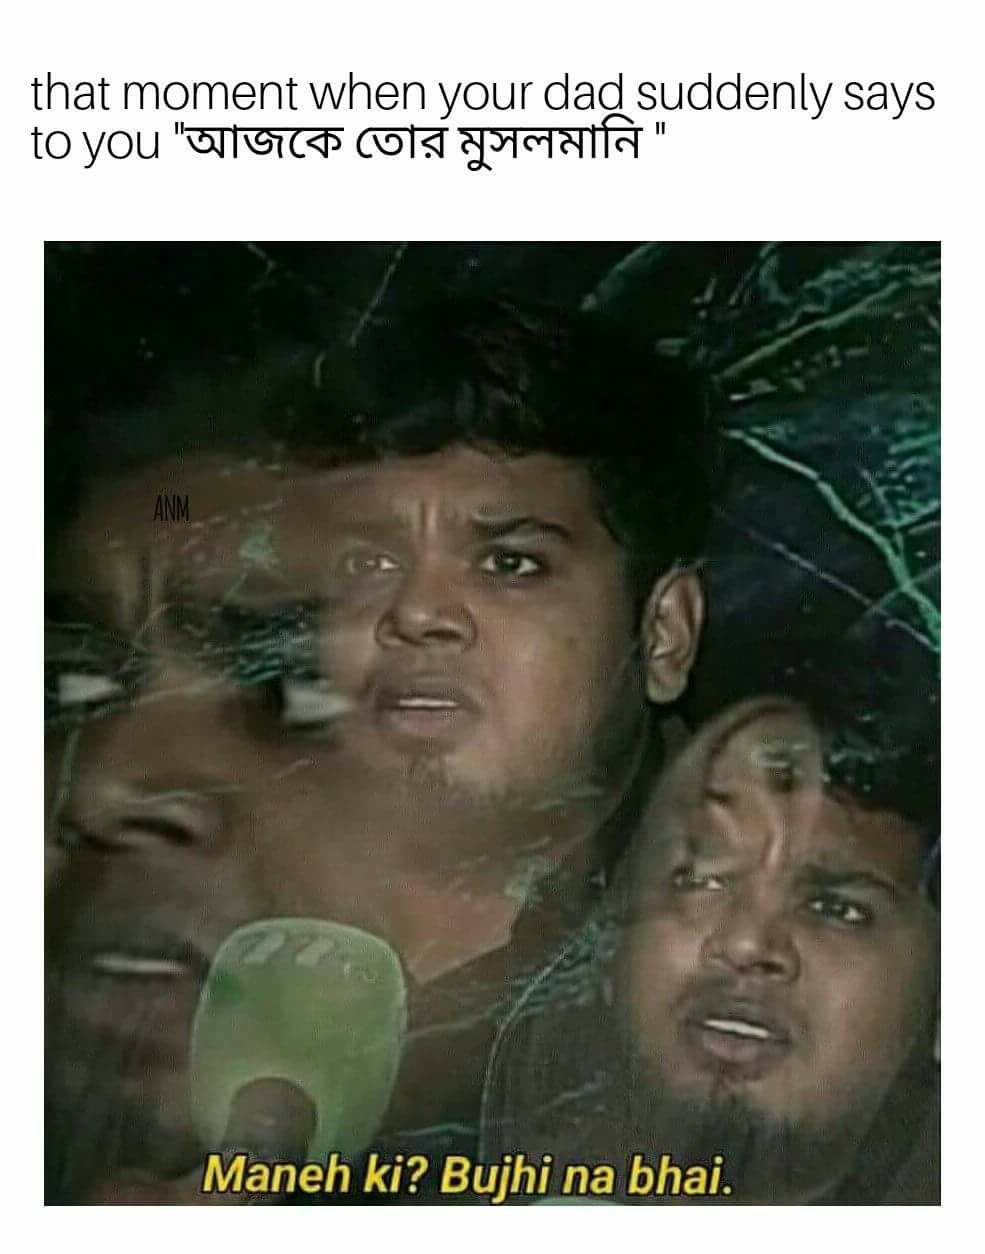
Caption: that moment when your dad suddenly says to you "আজকে তোর মুসলমানি "       Maneh ki? Bujhi na bhai.
Label: non-hate